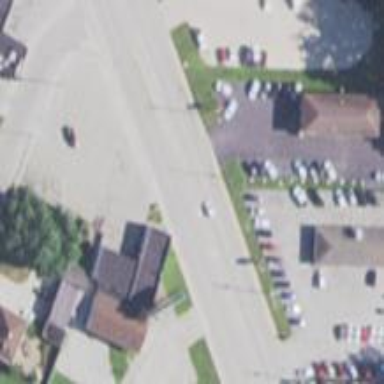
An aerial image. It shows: Parking area.